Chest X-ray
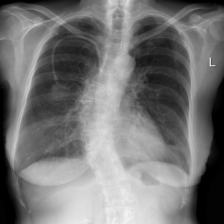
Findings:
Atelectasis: negative
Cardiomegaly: negative
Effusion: negative
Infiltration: negative
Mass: negative
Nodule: negative
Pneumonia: negative
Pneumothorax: negative
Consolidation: negative
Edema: negative
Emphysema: negative
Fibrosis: negative
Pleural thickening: negative
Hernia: negative